Field crop: maize
Growth stage: 2
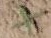
Species: atriplex